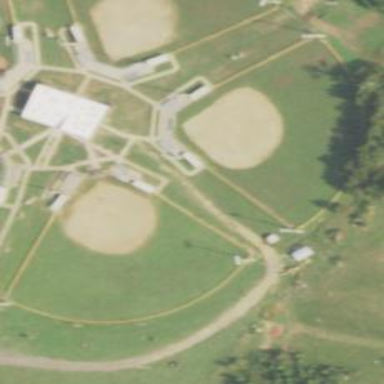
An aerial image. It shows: Baseball pitch for leisure and sports activities.